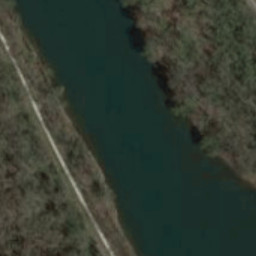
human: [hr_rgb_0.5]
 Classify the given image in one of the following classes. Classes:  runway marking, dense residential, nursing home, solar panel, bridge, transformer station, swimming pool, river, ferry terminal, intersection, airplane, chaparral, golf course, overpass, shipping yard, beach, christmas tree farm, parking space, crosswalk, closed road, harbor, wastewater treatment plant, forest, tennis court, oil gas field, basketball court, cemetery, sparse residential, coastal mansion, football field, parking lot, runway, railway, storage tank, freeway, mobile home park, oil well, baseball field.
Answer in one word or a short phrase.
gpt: river